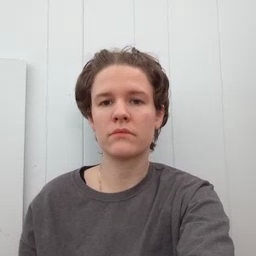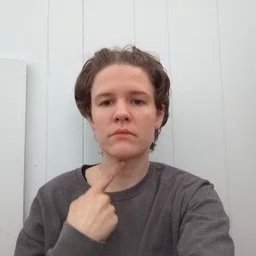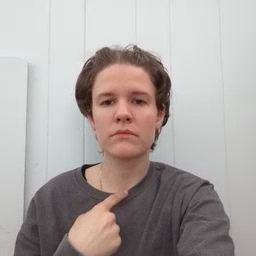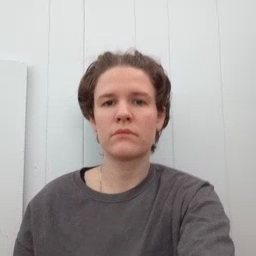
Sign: thirsty